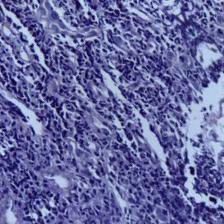
Diagnosis: OSCC